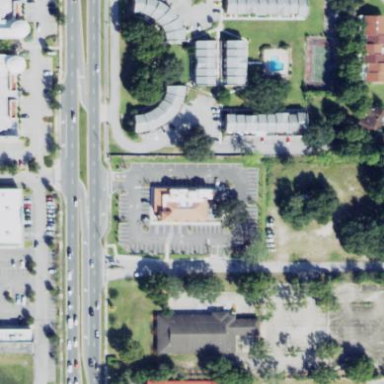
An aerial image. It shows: Commercial zone featuring bank.